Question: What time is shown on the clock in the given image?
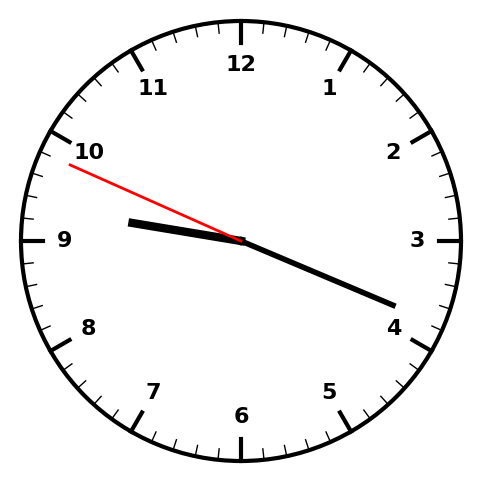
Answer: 09:18:49